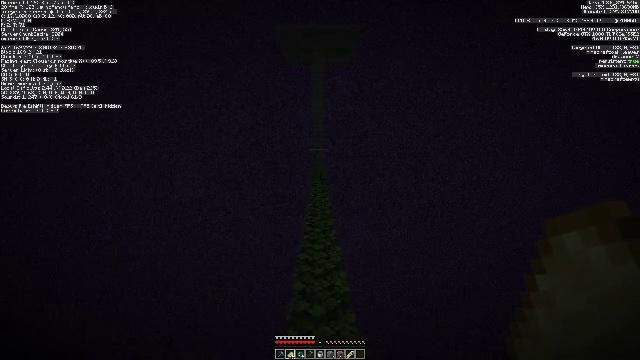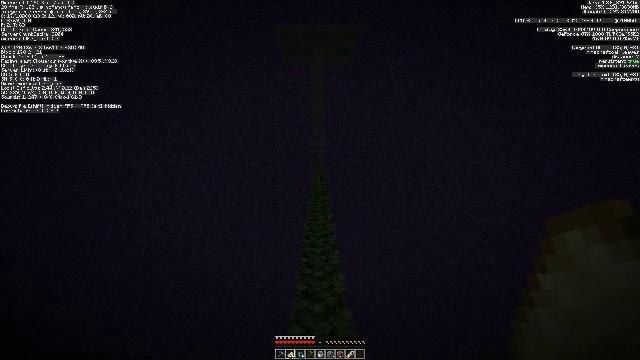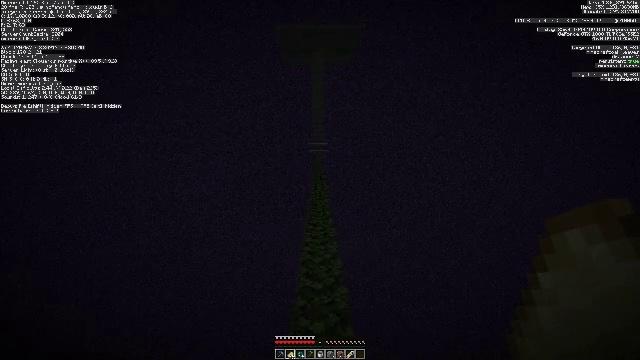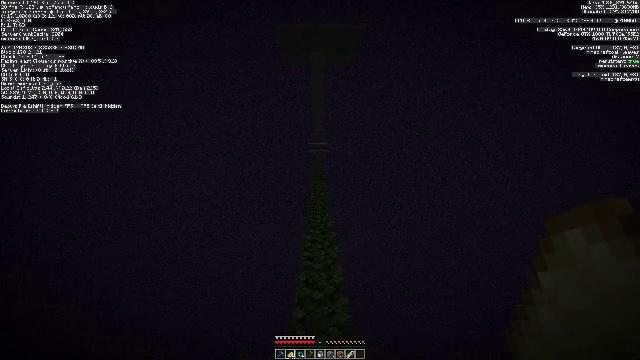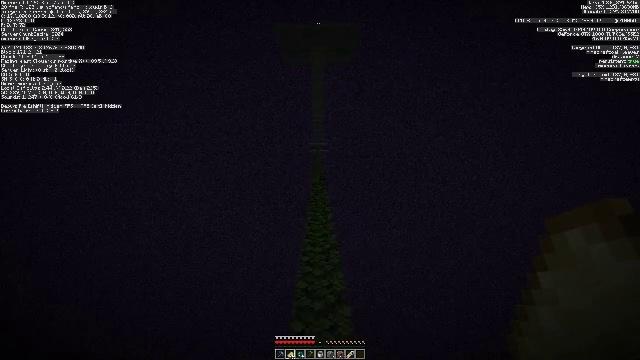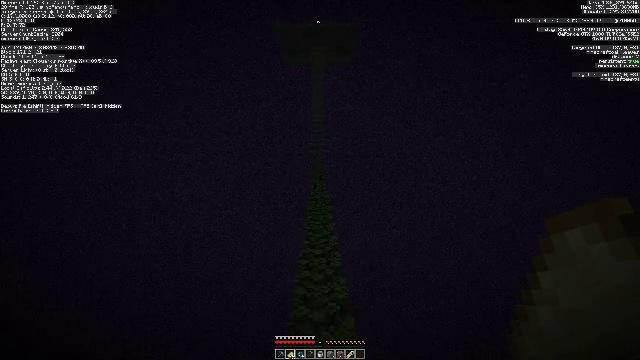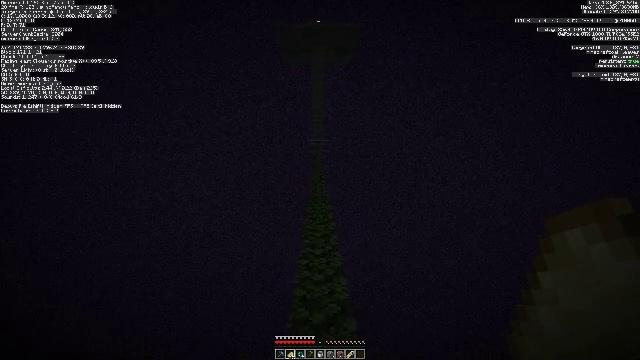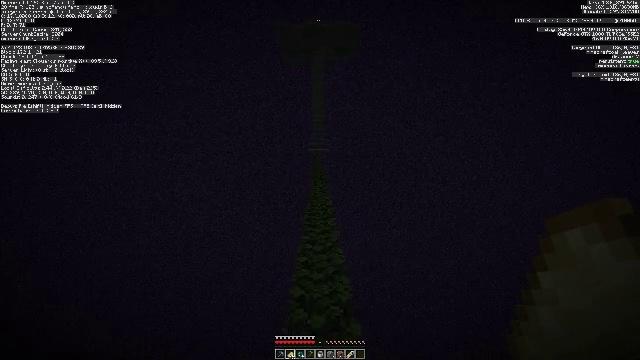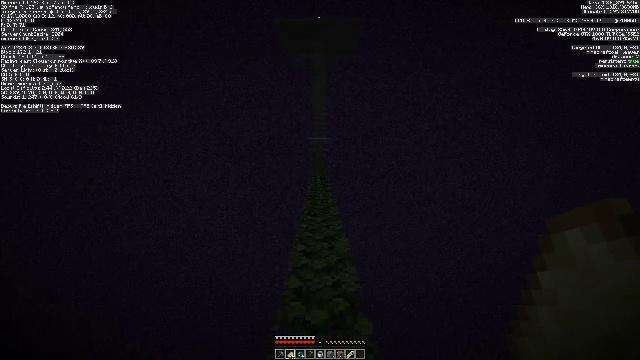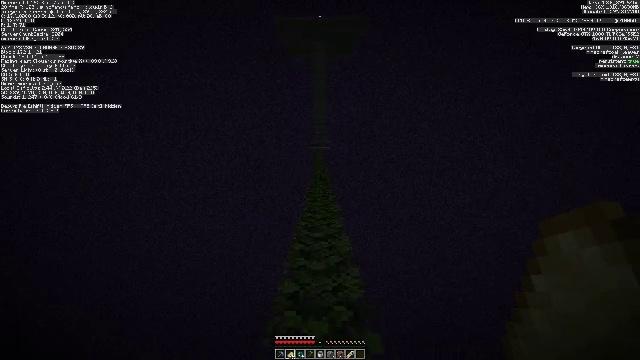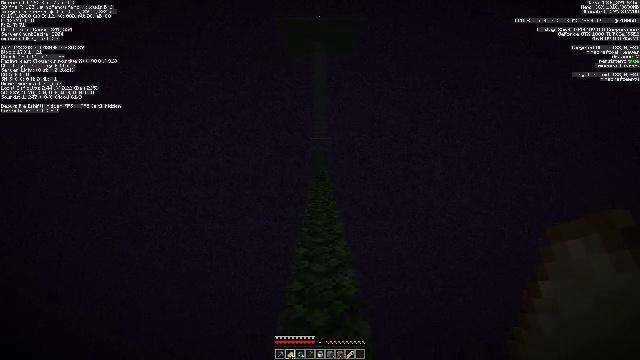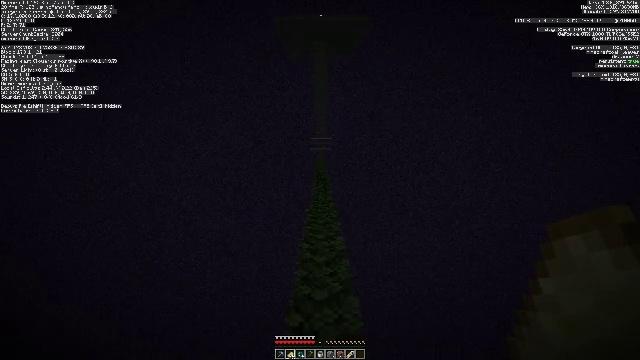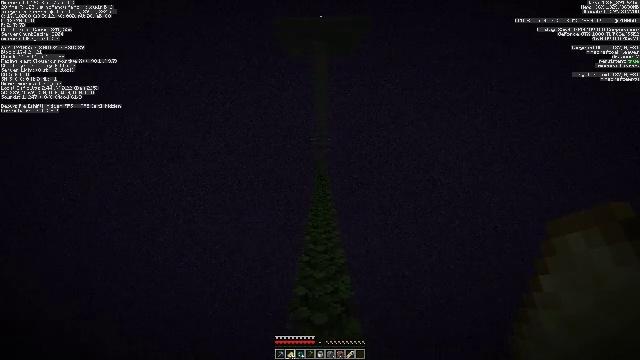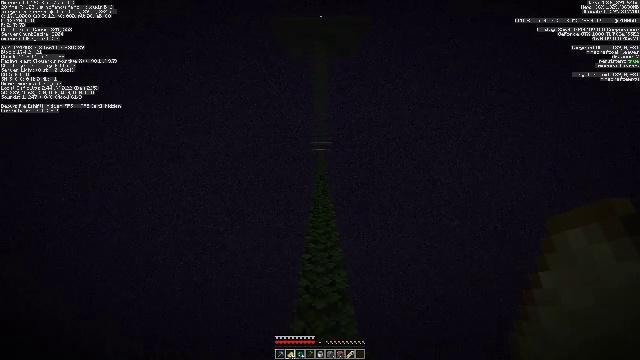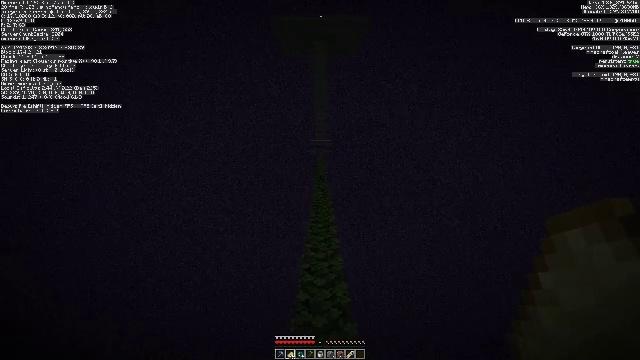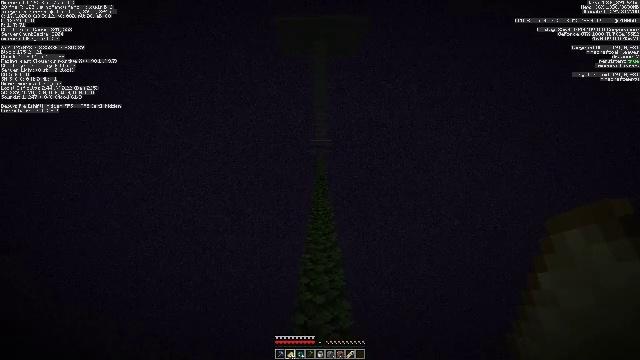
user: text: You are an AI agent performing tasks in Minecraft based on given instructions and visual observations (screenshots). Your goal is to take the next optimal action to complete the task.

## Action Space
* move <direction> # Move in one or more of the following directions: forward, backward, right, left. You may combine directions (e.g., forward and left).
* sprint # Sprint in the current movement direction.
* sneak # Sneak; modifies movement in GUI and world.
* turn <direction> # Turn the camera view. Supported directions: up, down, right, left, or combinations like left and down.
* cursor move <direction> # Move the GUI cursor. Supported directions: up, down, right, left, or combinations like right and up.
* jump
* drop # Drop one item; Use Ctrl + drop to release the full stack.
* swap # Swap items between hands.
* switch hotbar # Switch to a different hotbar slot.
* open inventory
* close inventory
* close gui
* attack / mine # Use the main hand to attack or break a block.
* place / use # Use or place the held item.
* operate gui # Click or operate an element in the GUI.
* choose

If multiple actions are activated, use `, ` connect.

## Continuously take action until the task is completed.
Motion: motion action
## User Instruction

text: Mine the white carpet.
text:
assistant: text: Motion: move forward, jump
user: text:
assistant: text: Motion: move forward, jump
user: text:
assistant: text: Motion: move forward, jump
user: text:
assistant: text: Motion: move forward, jump
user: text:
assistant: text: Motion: move forward, jump
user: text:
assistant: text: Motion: move forward, jump
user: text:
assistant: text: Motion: move forward, jump
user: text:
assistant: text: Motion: move forward, jump
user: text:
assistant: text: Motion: move forward, jump
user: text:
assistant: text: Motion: move forward, jump
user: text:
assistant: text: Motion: move forward, jump
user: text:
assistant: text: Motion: move forward, jump
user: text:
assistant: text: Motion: move forward, jump
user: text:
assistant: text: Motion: move forward, jump
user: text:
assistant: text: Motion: move forward, jump
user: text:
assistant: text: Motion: move forward, jump
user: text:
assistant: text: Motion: move forward, jump
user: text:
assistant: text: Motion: move forward, jump
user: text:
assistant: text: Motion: move forward, jump
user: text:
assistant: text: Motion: move forward, jump
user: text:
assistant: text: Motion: move forward, jump
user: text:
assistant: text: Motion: move forward, jump
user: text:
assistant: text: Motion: move forward, jump
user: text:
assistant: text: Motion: move forward, jump
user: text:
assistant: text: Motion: move forward, jump
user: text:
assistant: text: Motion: move forward, jump
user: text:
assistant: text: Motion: move forward, jump
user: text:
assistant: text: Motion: move forward, jump
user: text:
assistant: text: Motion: move forward, jump
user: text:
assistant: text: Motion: move forward, jump